Interaction volume radius: 5 \u00c5
Interaction volume height: 30 \u00c5
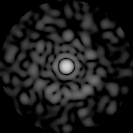
Disorder parameter: 0.854